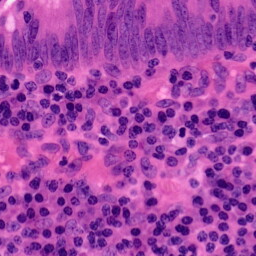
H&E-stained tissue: Colon